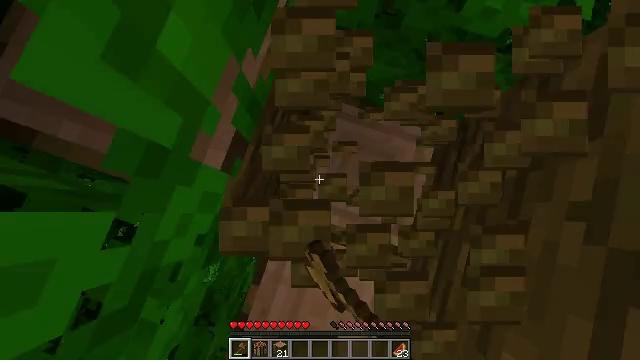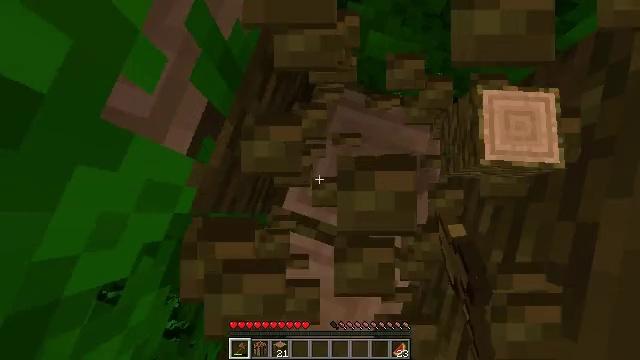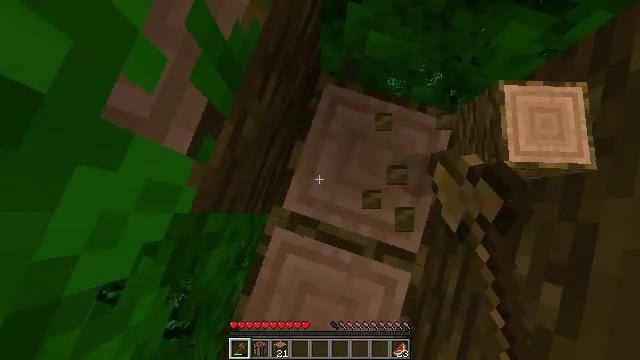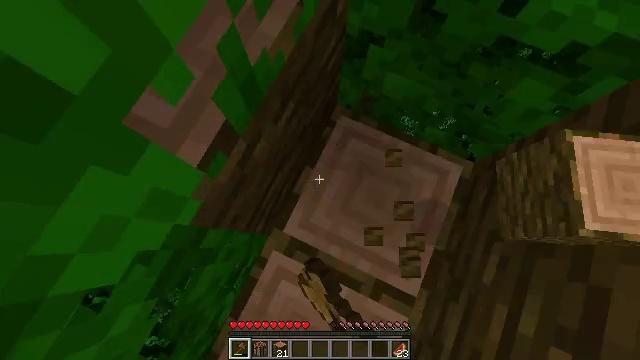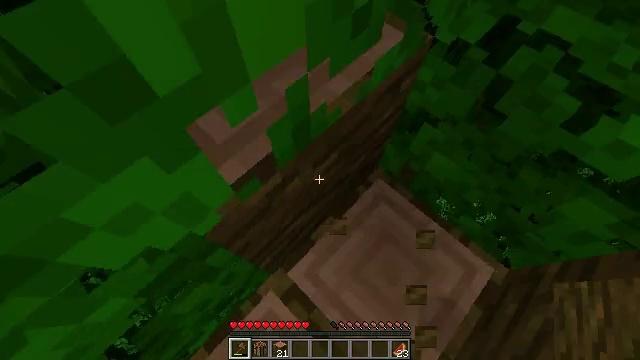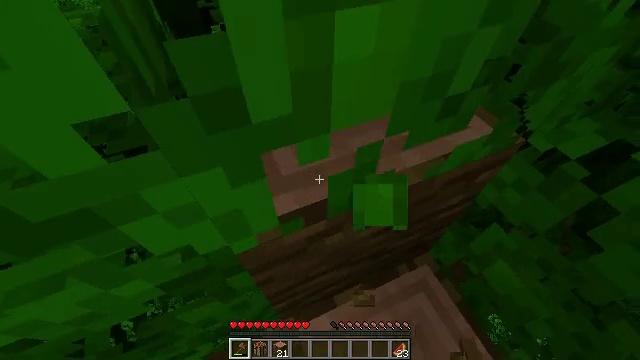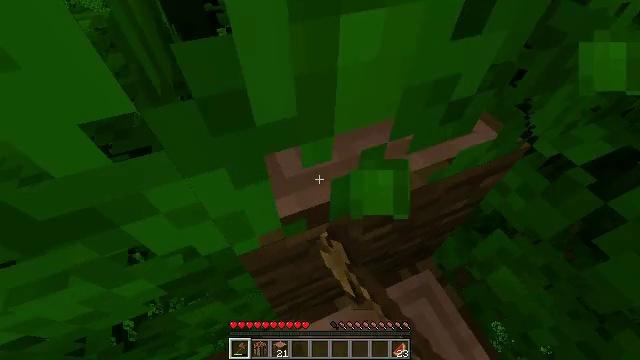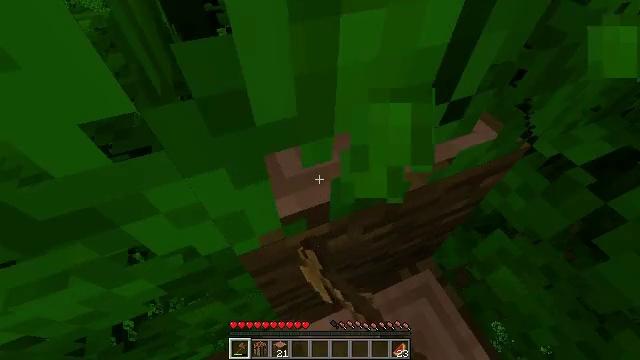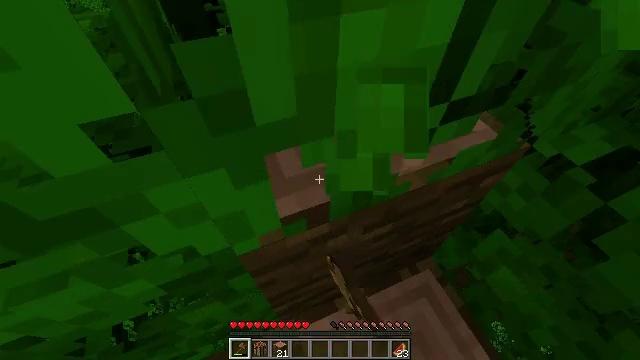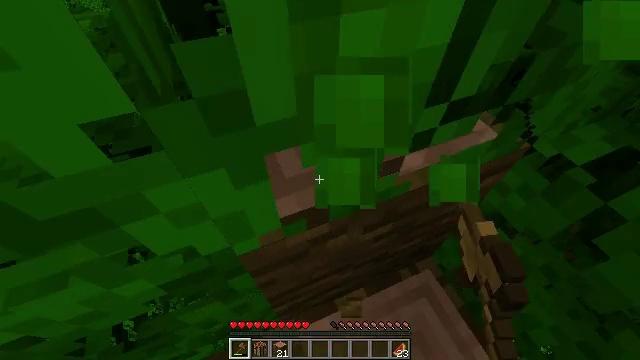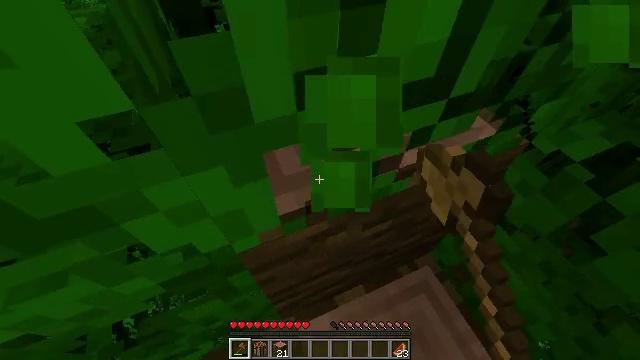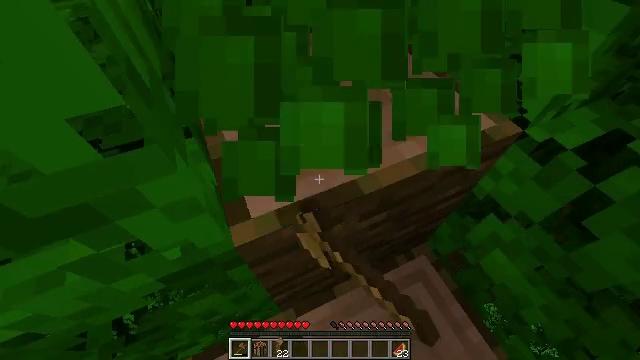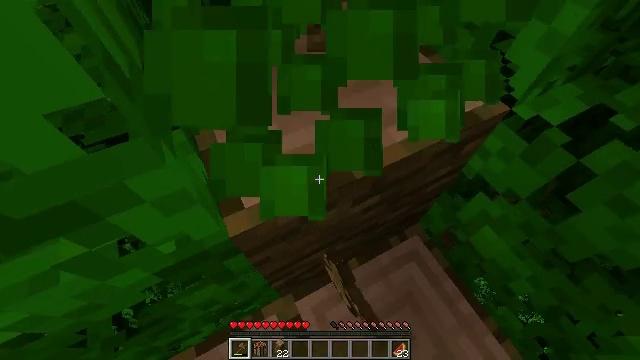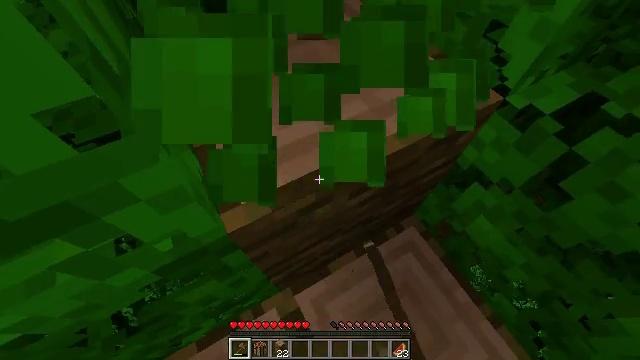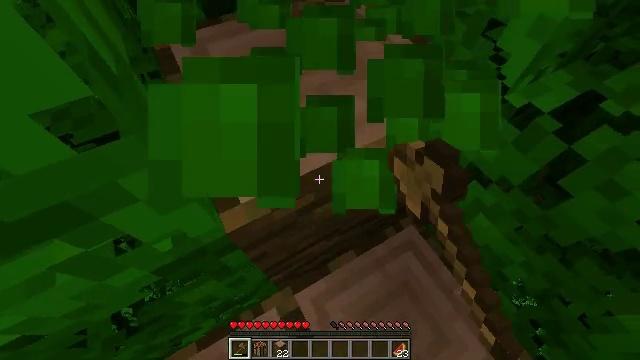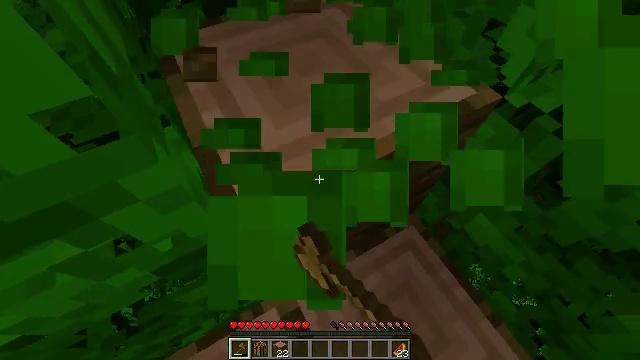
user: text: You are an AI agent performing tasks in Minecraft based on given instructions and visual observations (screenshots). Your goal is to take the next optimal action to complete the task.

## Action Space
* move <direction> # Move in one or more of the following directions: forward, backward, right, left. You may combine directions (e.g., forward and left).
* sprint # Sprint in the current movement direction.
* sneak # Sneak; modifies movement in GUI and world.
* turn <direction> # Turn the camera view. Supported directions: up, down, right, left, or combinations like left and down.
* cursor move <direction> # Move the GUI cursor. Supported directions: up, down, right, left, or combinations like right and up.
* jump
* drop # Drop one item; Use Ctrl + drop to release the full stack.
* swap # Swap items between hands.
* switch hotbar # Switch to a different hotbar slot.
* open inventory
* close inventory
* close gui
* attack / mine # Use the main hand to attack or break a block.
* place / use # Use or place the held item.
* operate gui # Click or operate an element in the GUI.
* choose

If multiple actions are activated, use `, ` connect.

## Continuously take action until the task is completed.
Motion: motion action
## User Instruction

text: Collect jungle leaves by breaking them.
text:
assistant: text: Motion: attack / mine
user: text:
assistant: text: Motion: attack / mine
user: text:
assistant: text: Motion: turn left and up, attack / mine
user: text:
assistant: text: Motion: turn left and up, attack / mine
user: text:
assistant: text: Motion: turn left and up, attack / mine
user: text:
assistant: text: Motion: turn left, attack / mine
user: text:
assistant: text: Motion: attack / mine
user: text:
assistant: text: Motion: attack / mine
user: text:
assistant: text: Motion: attack / mine
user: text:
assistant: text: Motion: attack / mine
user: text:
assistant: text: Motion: turn right and down, attack / mine
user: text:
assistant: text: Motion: turn right and down, attack / mine
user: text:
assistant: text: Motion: turn right and down, attack / mine
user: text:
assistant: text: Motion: attack / mine
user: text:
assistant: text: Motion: attack / mine
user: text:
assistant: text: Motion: attack / mine